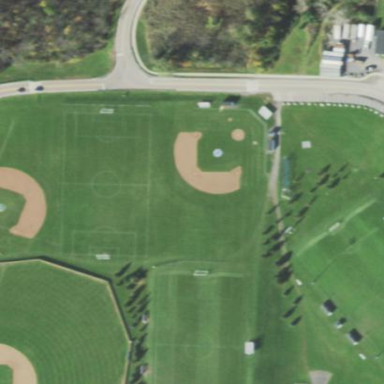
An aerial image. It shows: Baseball pitch for leisure and sports activities.